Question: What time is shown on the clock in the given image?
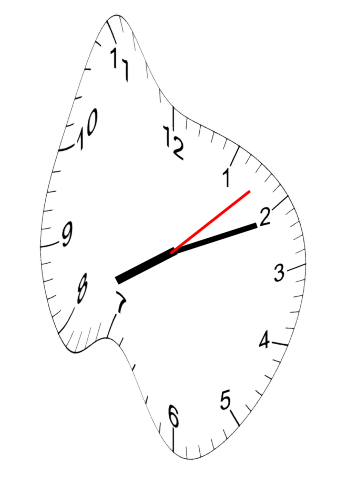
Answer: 08:11:08